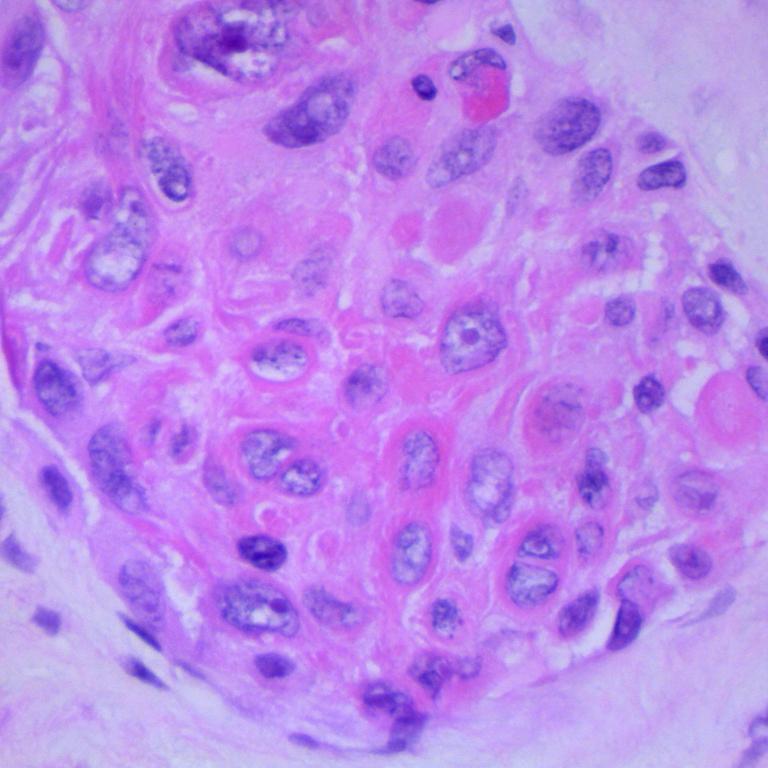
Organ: lung
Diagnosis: squamous carcinomas